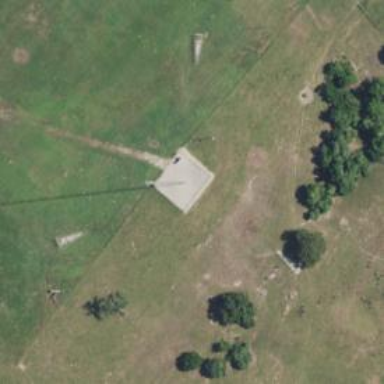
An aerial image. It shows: Mast tower used for communication.